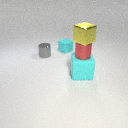
small red metal cylinder above large cyan rubber cube